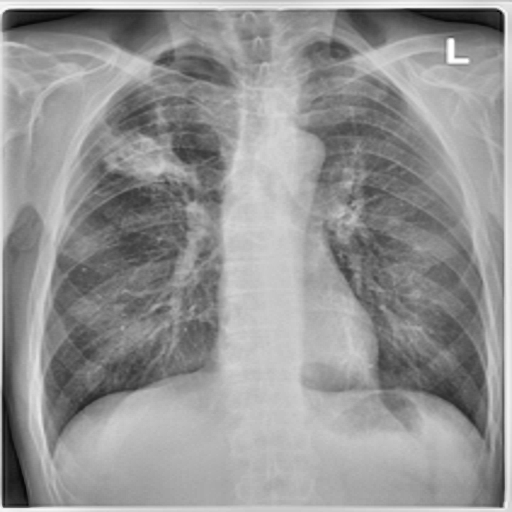
Finding: TUBERCULOSIS